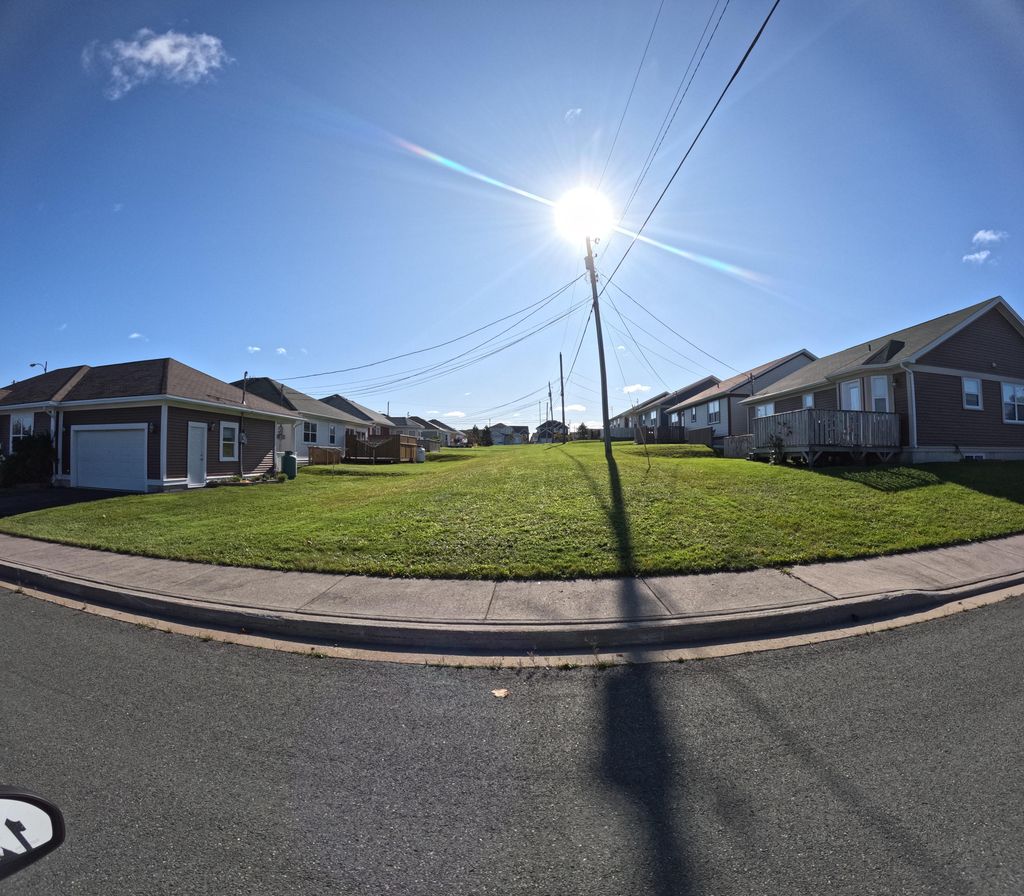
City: st_johns